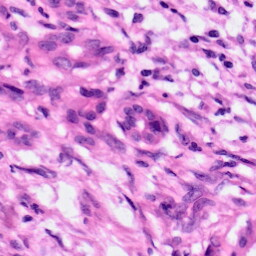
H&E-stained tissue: Pancreatic